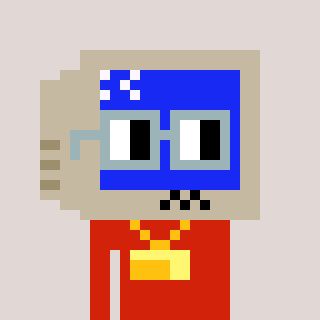
a pixel art character with square dark gray glasses, a old monitor-shaped head and a red-colored body on a warm background